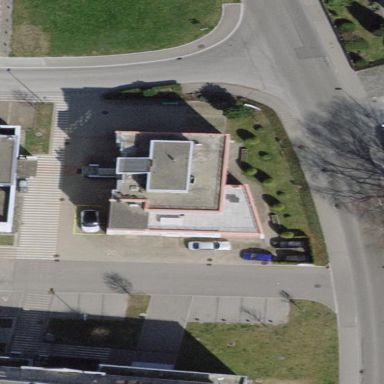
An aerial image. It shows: Flat-roofed apartment building.